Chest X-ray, PA view. Patient: 52 years old, sex F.
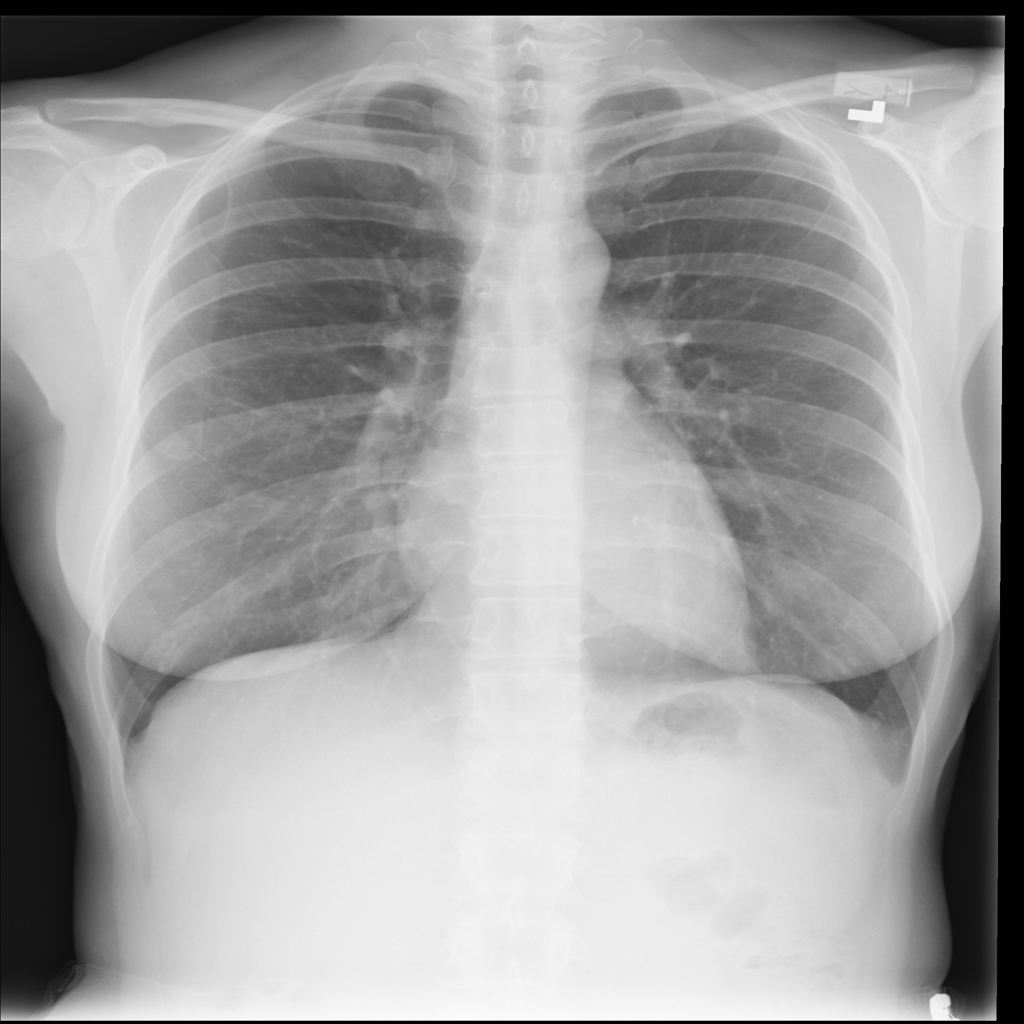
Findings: No Finding